Interaction volume radius: 5 \u00c5
Interaction volume height: 30 \u00c5
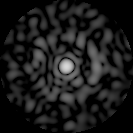
Disorder parameter: 0.8295